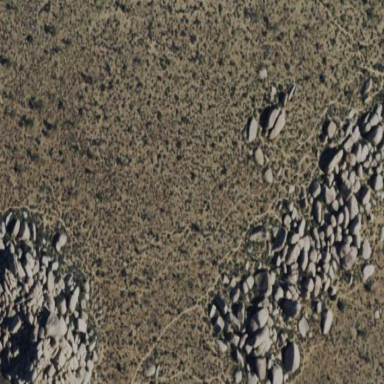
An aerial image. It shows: Landscape dominated by bare rock.